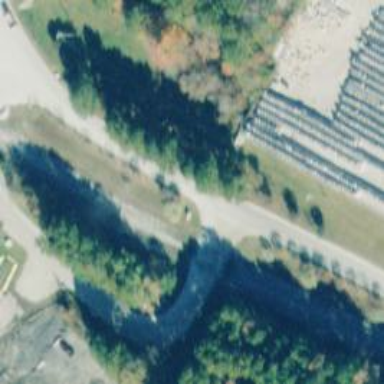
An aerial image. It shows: Uncontrolled crossing.